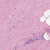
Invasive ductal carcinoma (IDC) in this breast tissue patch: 1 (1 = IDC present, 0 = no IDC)